Question: I am using <URL>
I have created an app based on <URL>.
How can i create some POI description (same as the picture) that appears when gemetry clicked?

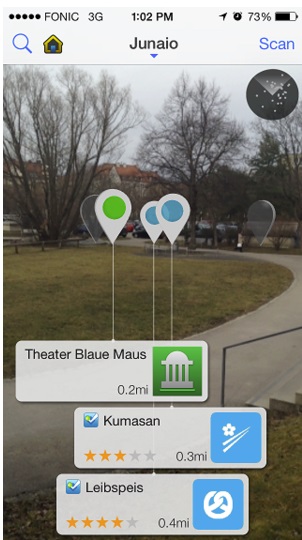
Answer: Metaio now is not a continuing project and couldn't support its users.